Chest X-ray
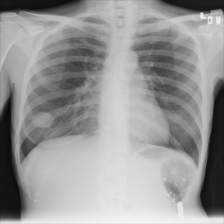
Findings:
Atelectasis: negative
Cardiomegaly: negative
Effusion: negative
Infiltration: negative
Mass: positive
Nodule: positive
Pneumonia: negative
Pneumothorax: negative
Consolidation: negative
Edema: negative
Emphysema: negative
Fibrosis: negative
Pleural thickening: negative
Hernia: negative